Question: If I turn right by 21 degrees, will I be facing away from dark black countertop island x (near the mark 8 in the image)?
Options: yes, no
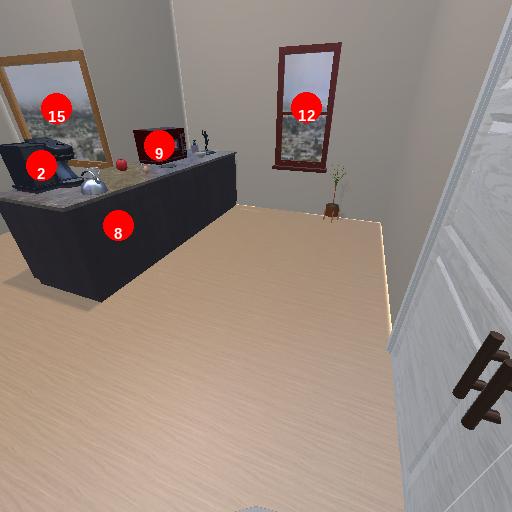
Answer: yes